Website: bh-photo
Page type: stored-credit-cards
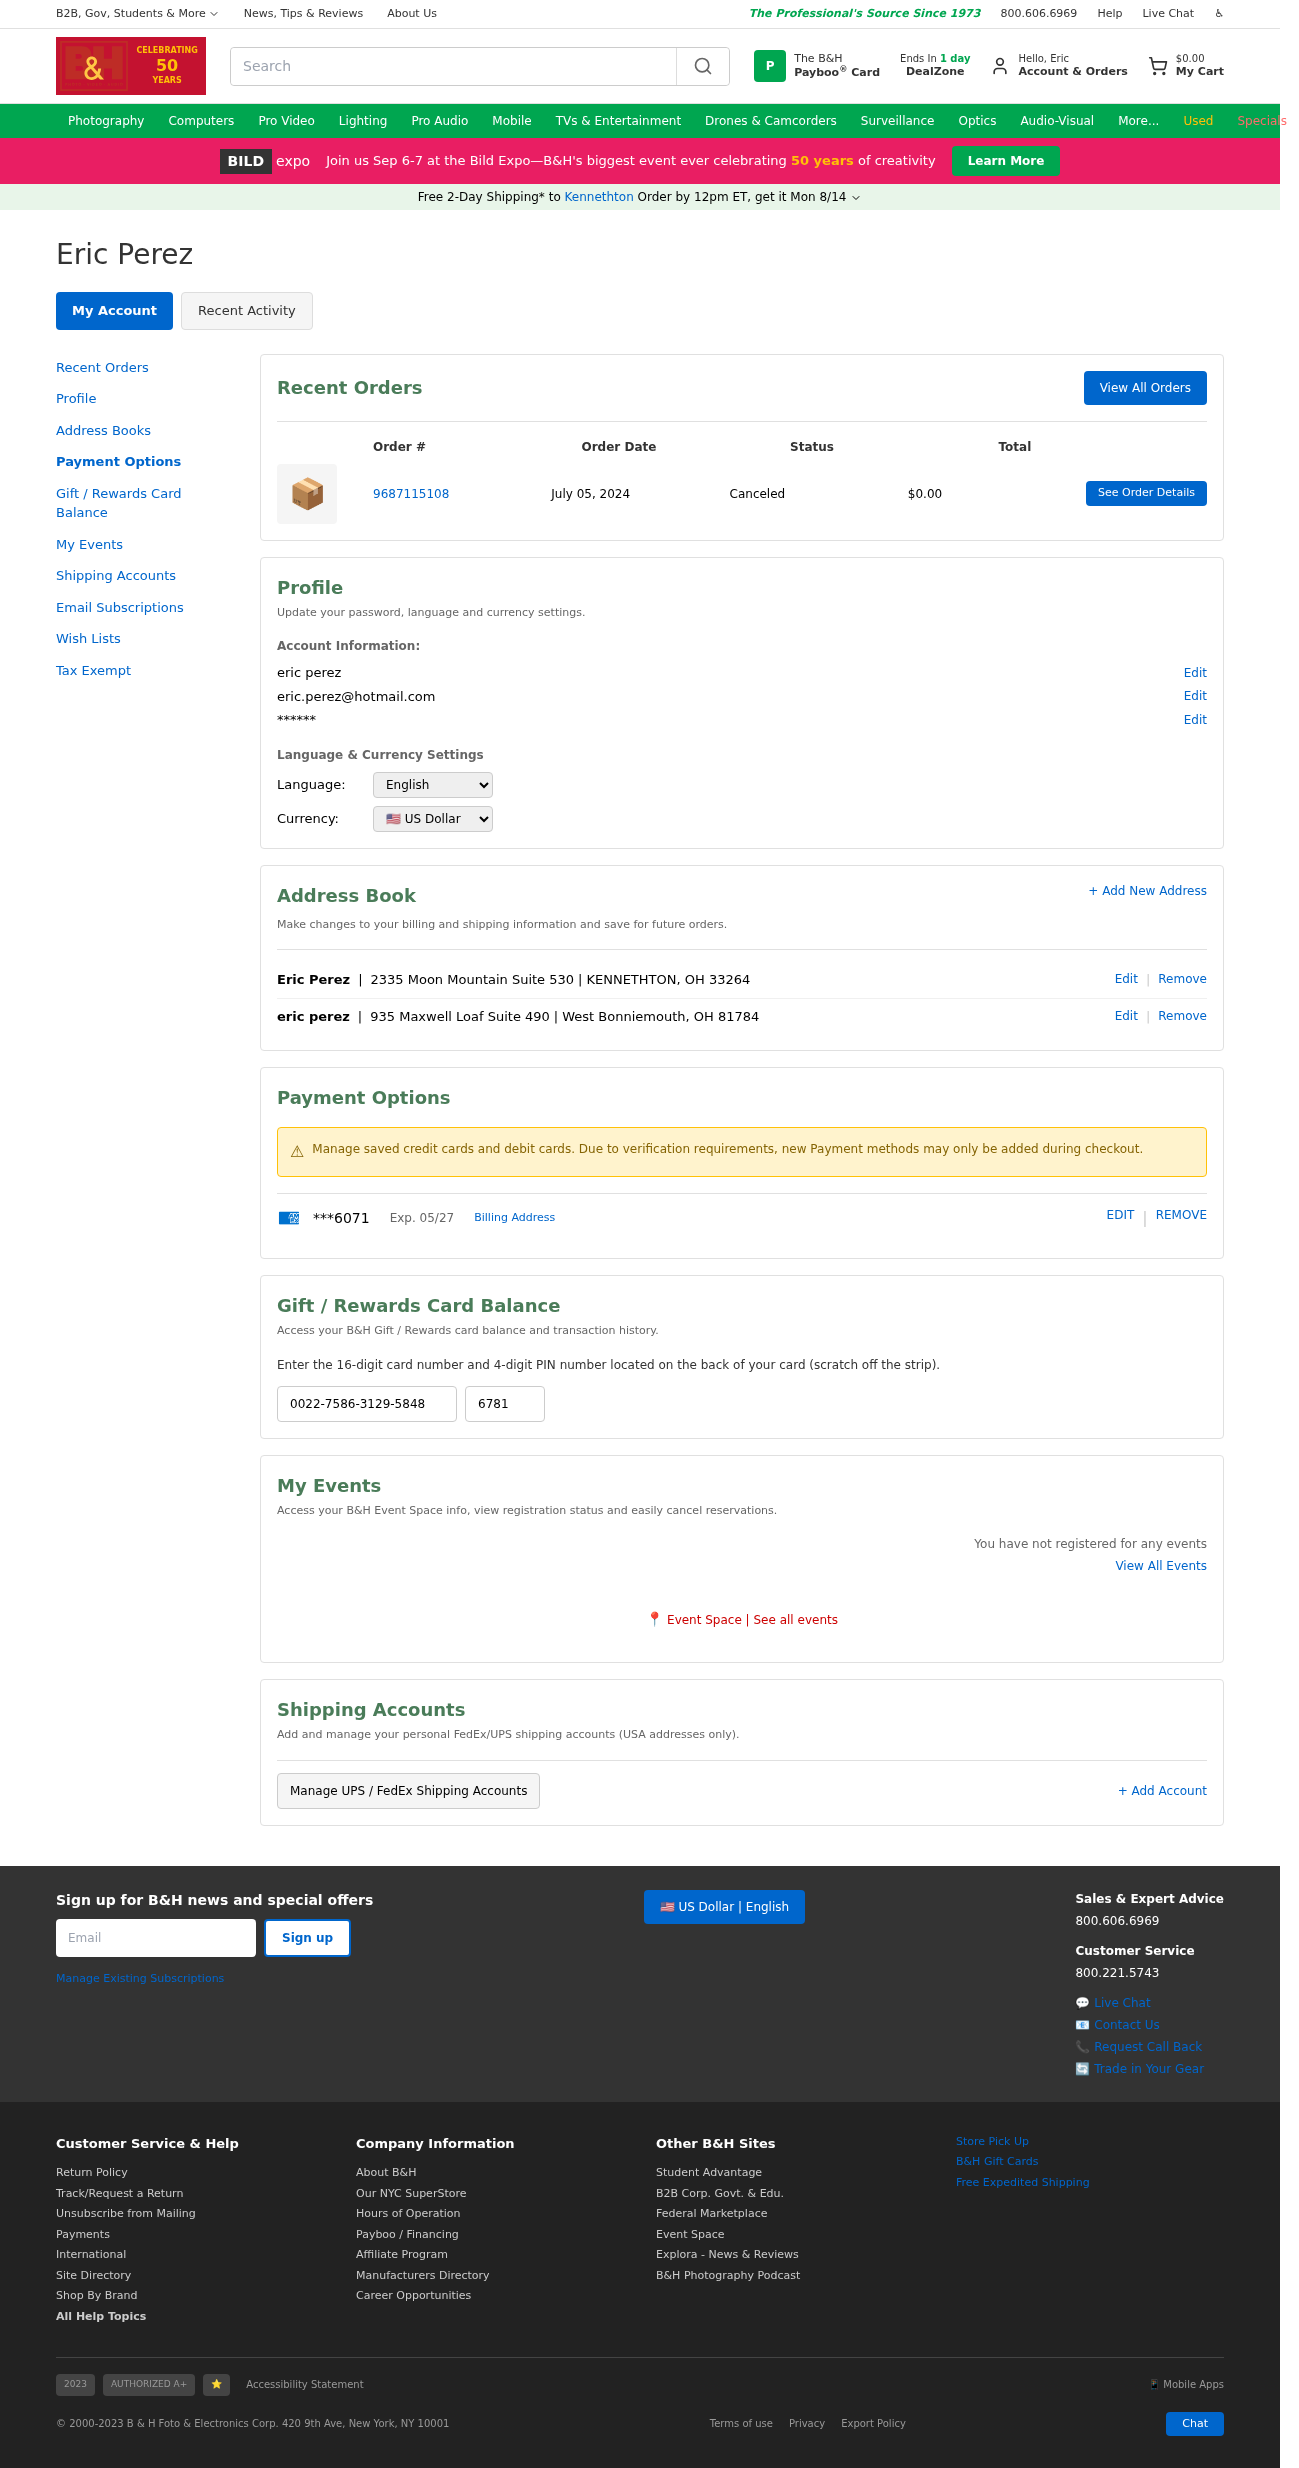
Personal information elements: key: PII_CARD_EXPIRY
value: Exp. 05/27
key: PII_CARD_LAST4
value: ***6071
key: PII_CITY
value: Kennethton
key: PII_EMAIL
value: eric.perez@hotmail.com
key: PII_FIRSTNAME
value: Eric
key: PII_FULLNAME
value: eric perez
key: PII_FULLNAME
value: Eric Perez
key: PII_LOCATION1_CITY_STATE_ZIP
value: West Bonniemouth, OH 81784
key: PII_LOCATION1_STREET
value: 935 Maxwell Loaf Suite 490
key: PII_STREET
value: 2335 Moon Mountain Suite 530
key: PII_CITY_STATE_ZIP
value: KENNETHTON, OH 33264
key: PII_GIFT_CODE
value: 0022-7586-3129-5848
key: PII_GIFT_PIN
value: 6781
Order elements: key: ORDER_SUBTOTAL
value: $0.00
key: ORDER_ID
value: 9687115108
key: ORDER_DATE
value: July 05, 2024
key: ORDER_TOTAL
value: $0.00
Search elements: key: HEADER_SEARCH
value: Search